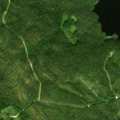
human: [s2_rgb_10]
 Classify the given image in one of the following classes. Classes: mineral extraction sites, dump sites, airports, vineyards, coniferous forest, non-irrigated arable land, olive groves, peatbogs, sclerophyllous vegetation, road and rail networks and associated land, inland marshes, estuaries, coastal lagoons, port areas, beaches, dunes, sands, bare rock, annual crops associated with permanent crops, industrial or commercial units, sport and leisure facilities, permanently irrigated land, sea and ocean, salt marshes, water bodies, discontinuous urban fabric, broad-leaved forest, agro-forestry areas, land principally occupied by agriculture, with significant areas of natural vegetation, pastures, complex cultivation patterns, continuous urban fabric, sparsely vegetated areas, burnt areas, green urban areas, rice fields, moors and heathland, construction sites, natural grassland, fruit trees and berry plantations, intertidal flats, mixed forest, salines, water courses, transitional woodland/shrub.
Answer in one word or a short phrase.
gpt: coniferous forest, mixed forest, water bodies